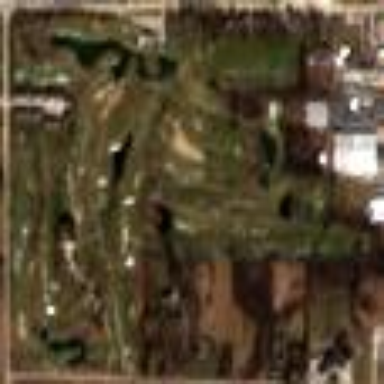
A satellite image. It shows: Golf course.